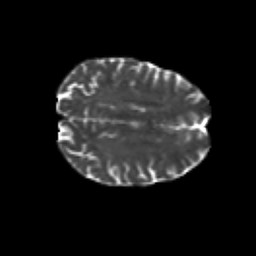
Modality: T2w
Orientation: axial
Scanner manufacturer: siemens
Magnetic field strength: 3 T
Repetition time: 6.8 s
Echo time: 0.093 s